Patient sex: M
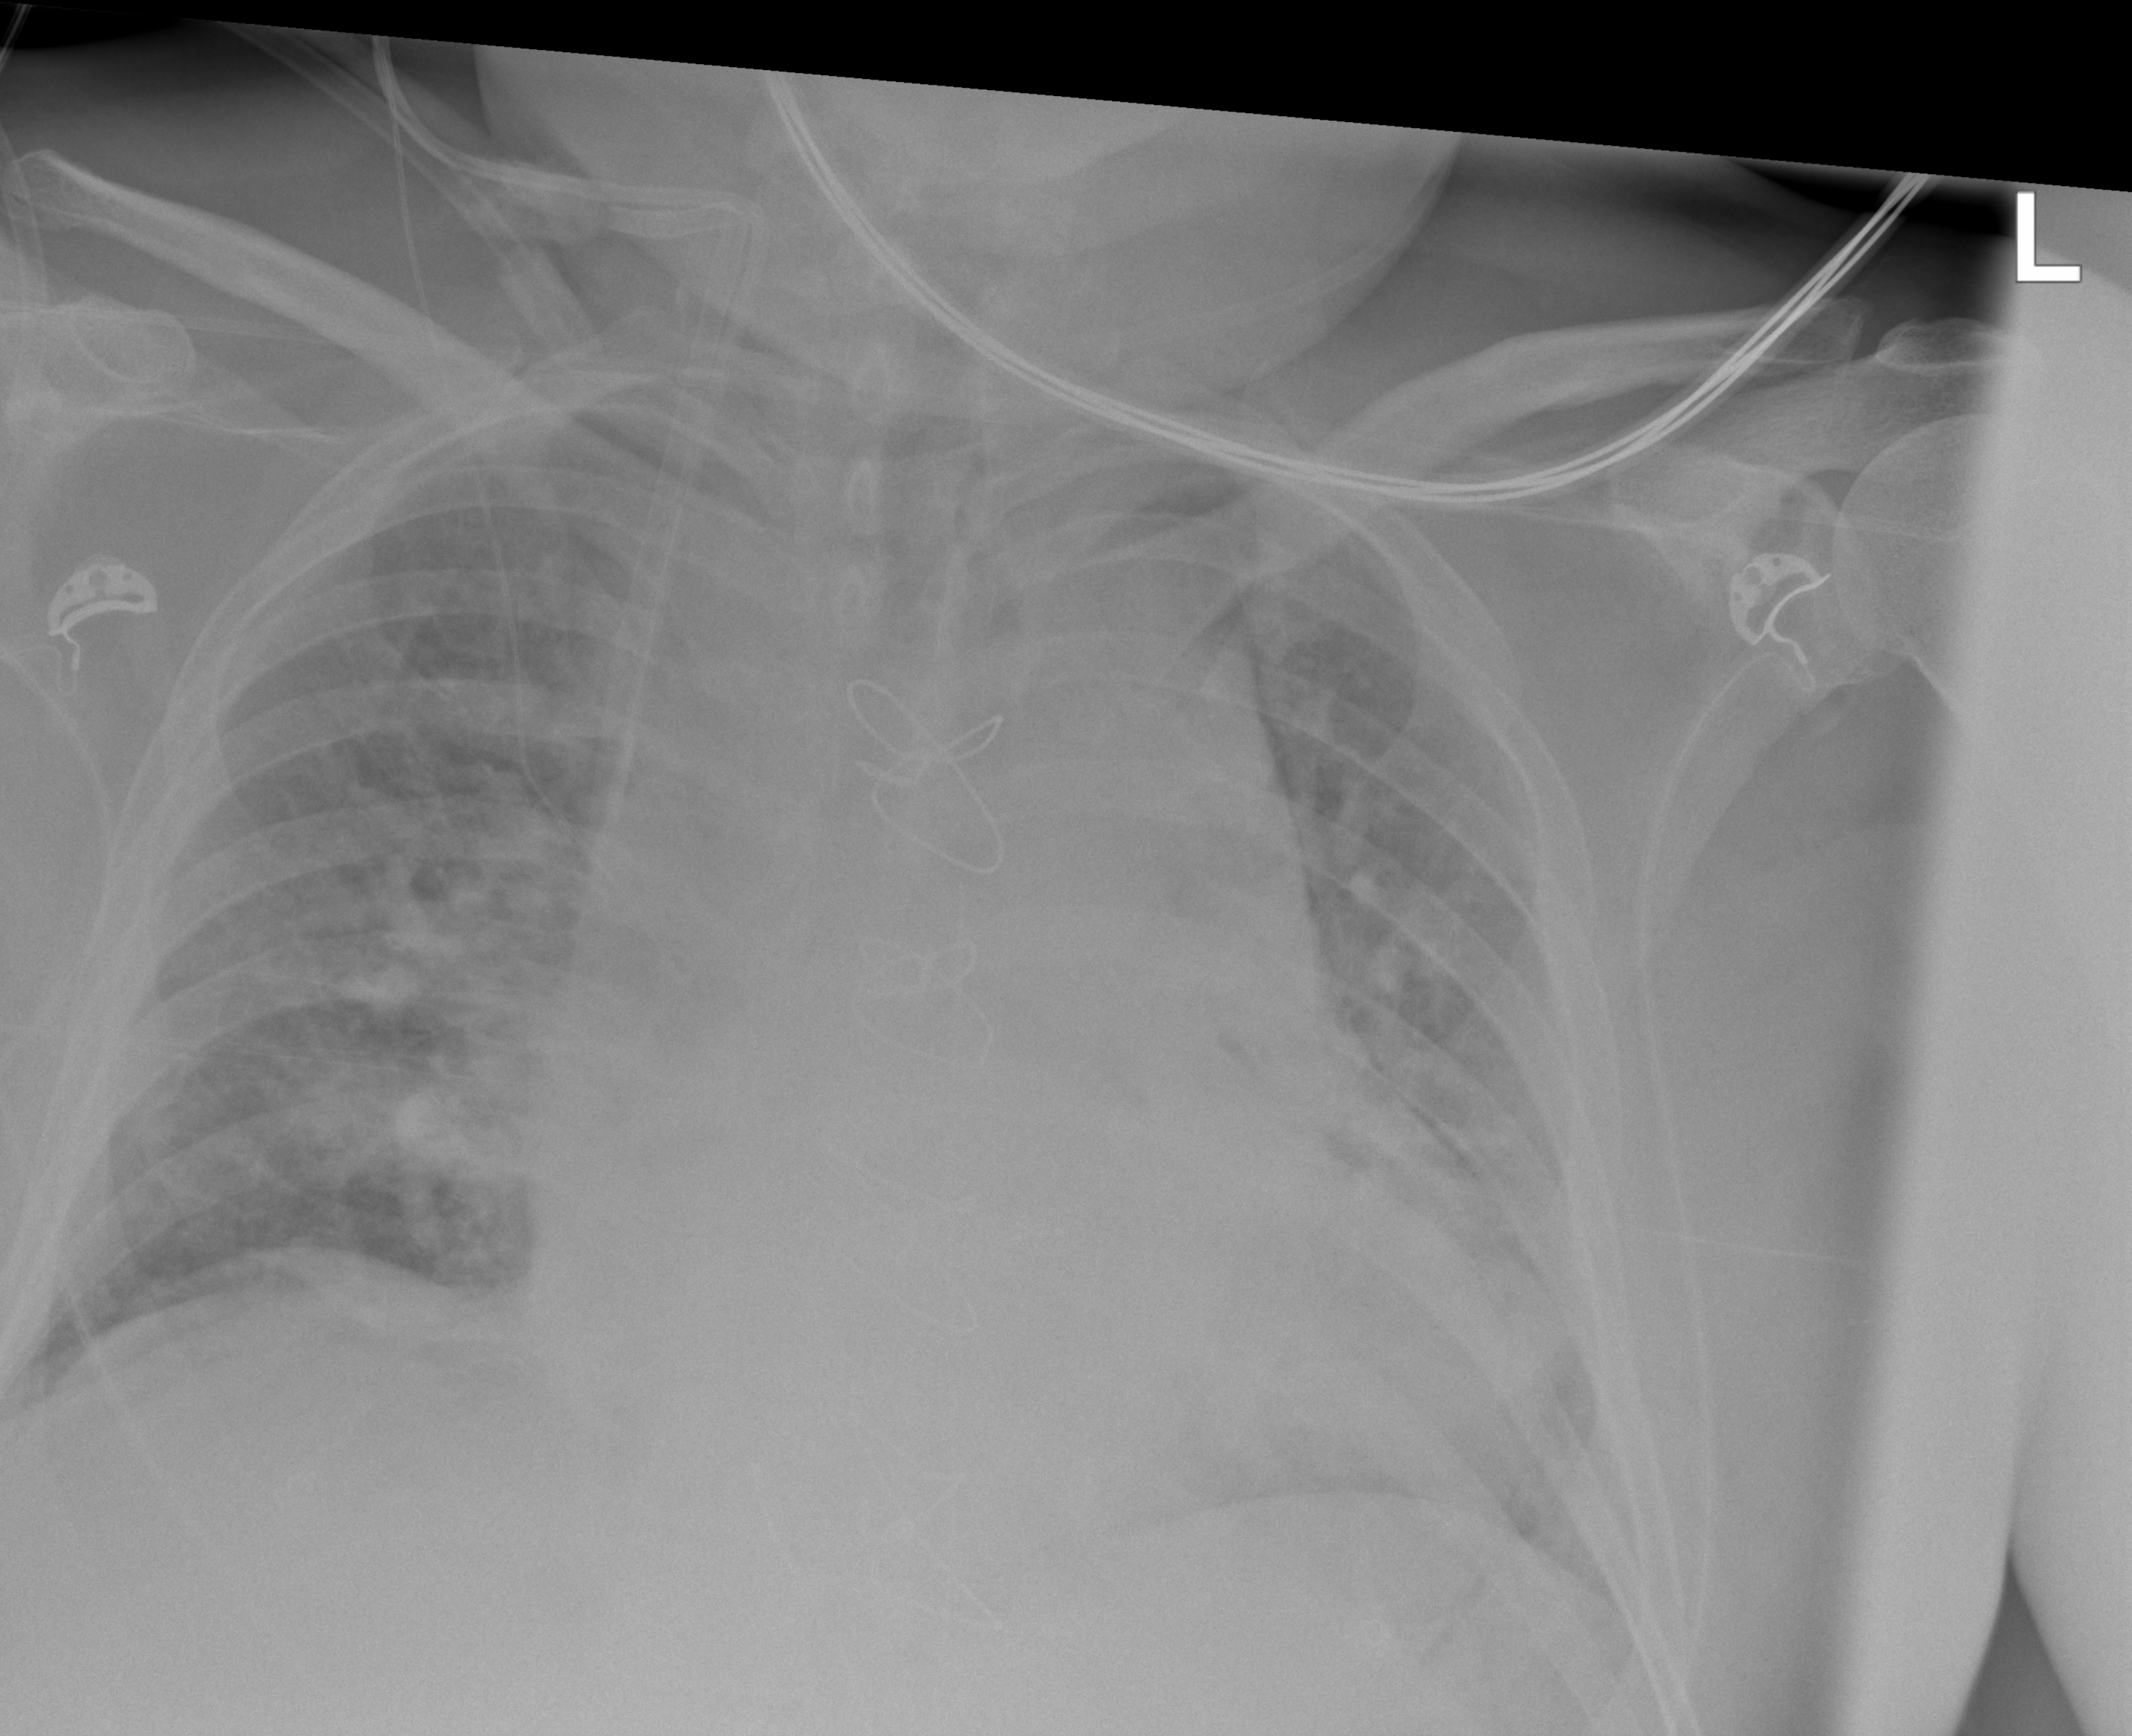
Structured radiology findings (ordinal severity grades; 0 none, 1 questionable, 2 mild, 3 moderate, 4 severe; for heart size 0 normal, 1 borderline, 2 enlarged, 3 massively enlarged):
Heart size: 2
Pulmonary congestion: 2
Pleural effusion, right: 0
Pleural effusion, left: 0
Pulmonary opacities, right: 2
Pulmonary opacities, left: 2
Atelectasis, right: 2
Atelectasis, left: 2